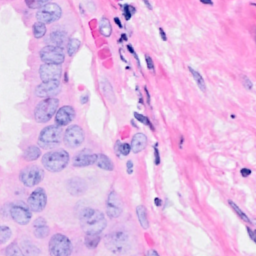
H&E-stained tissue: Breast